Interaction volume radius: 5 \u00c5
Interaction volume height: 15 \u00c5
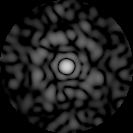
Disorder parameter: 0.8234